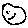
Label: smiley face